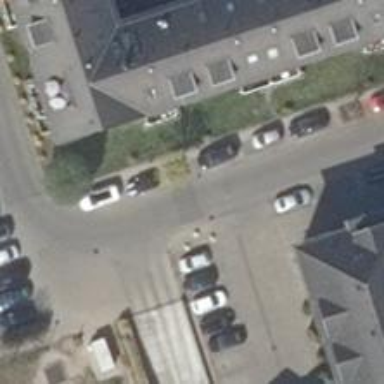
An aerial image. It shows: Living street.